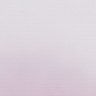
Metastatic tissue present: no